Question: I have a 'TreeView' in my program that needs to be implemented from the Data Model level of an MVVM structure. It needs to be implemented this way so that the program saves it in data. My program switches between different windows and the tree is lost during those switches if it only goes as deep as the View Model level. I have the data working, but the view does not reciprocate (a problem that I seem to be having a lot lately).
I will post my process here. Please keep in mind the structure of this 'TreeView':
> -Usercontrol(contains TreeView)->ViewModel->Model(TreeView needs to be stored in this Model)-TreeView->ViewModel->Model
'''
public BlockingTreeViewModel _blockDataTree;
public BlockingDatabaseModel() { }
public BlockingTreeViewModel BlockDataTree {...}
'''
'''
public BlockingDatabaseModel _blockingModel;
public BlockingDatabaseViewModel(BlockingDatabaseModel model, BlockingTreeViewModel blockingTreeView)
{
BlockingModel = model;
BlockingModel.BlockDataTree = blockingTreeView;
}
public BlockingDatabaseModel BlockingModel {...}
public BlockingTreeViewModel BlockingTree //PROXY PROPERTY
{
get { return BlockingModel.BlockDataTree; }
set
{
BlockingModel.BlockDataTree = value;
NotifyPropertyChange(() => BlockingTree);
}
}
'''
'''
<TreeView ItemsSource="{Binding BlockingModel.BlockDataTree.BlockTree}" ... />
'''
Now, upon adding to this 'TreeView' I can see the new node when I debug, but the View does not show any newly created node. As far as my understanding of this situation, this is implemented correctly and should work fine. Please help me with why the view will not show this tree inside the UserControl.
'TreeView'
*Note: The property for the 'TreeView' is a proxy property only because it makes my code simpler in other areas of my program. This should not affect what I am doing though.
Screenshot of my "Locals" window during debugging. This shows that I am able to create a new node in the 'TreeView'.

Updated bindings in xaml
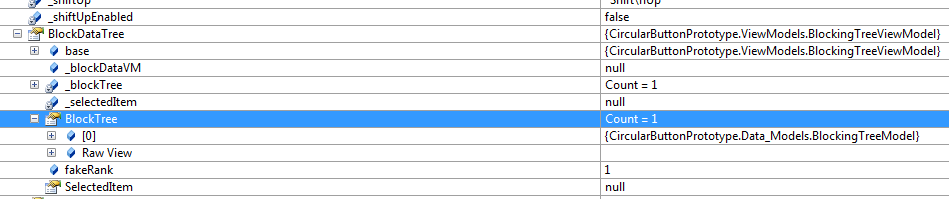
Answer: If you are switching screens that contain 'TreeViews' you shouldn't create a new 'ObservableCollection' every time you view the 'TreeView' because it will reset the current one.
I say this because I was creating a new 'ObservableCollection' in the ViewModel of my 'TreeView' everytime I switched back to it.
constructor of my 'TreeViewViewModel':
'''
public BlockingTreeViewModel()
{
BlockTree = new ObservableCollection<BlockingTreeModel>();
}
'''
Instead...:
'''
//Pass the ObservableCollection from a different area of your code each time
//you use BlockingTreeViewModel so that you don't overwrite it.
public BlockingTreeViewModel(ObservableCollection<BlockingTreeModel> treeCollection)
{
BlockTree = treeCollection;
}
'''